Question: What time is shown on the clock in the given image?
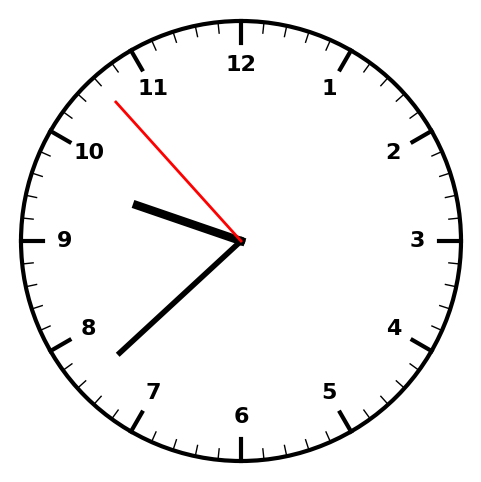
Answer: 09:37:53